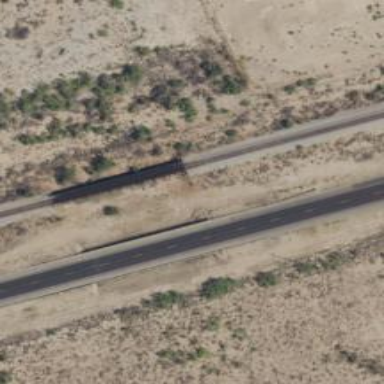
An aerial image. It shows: Primary highway.